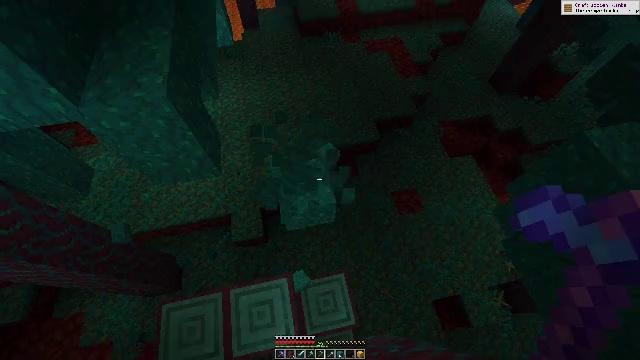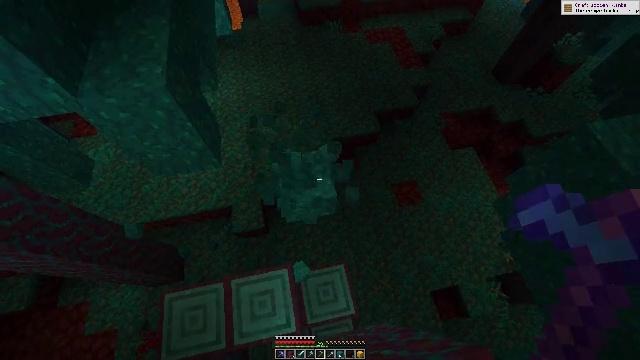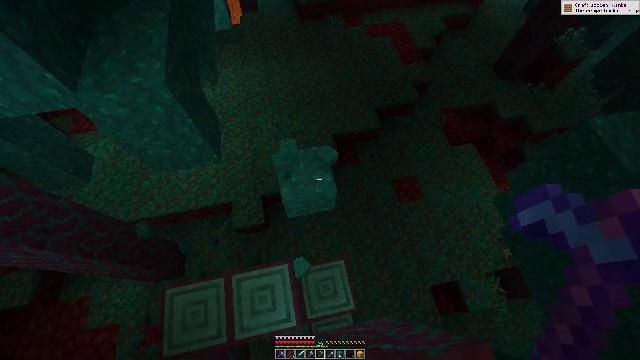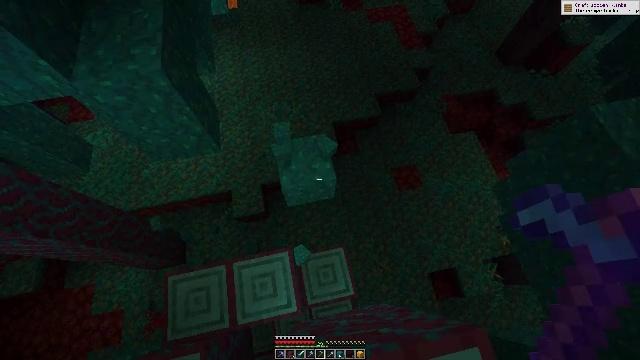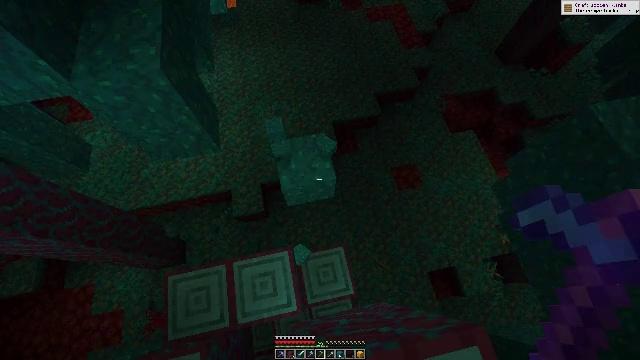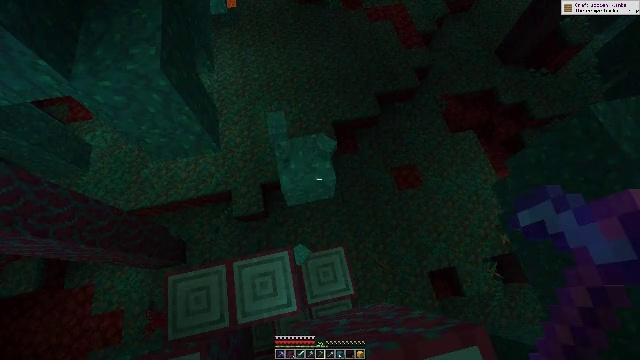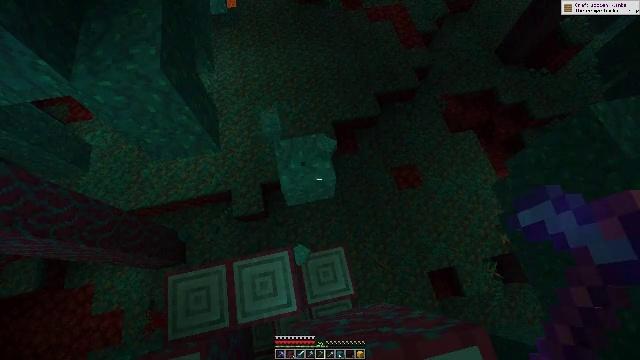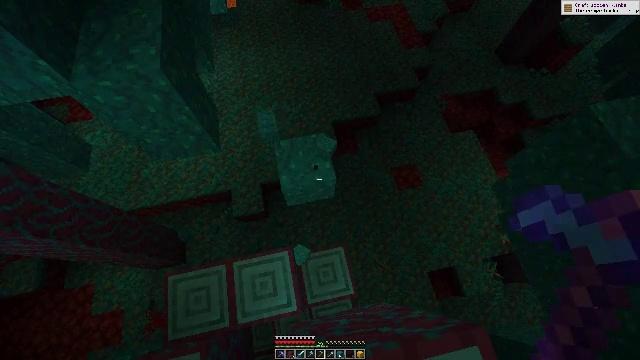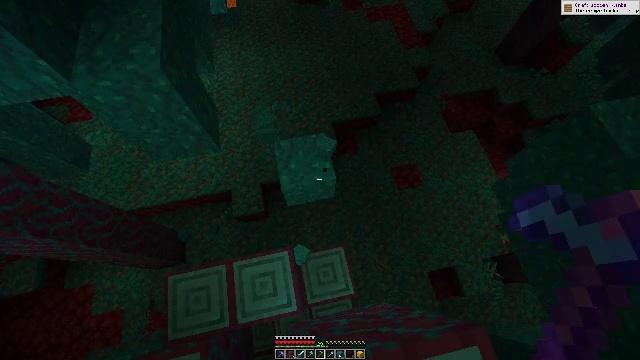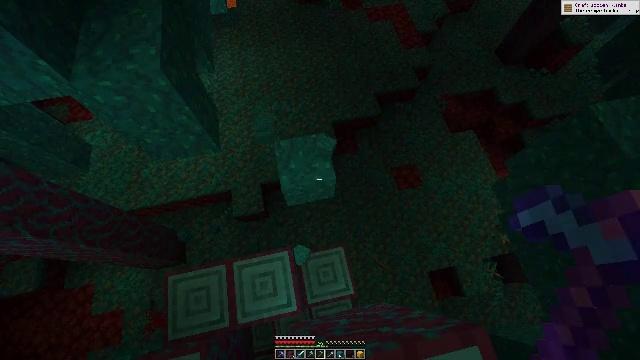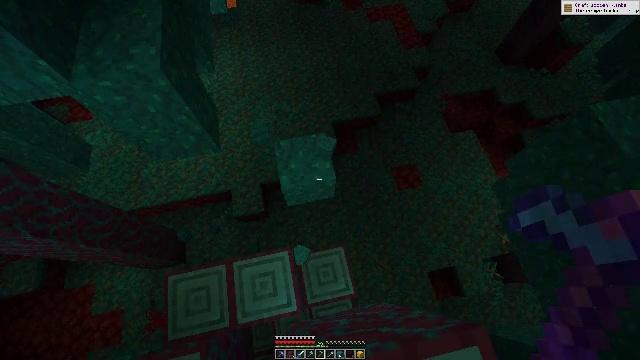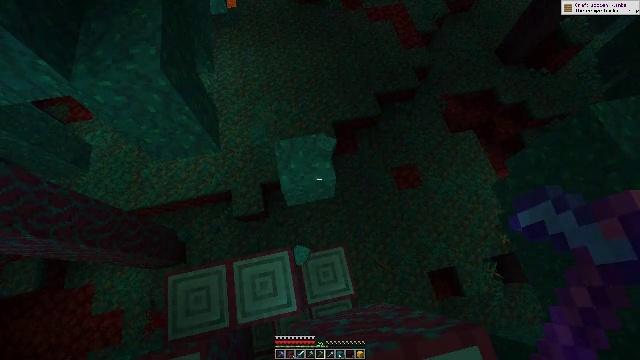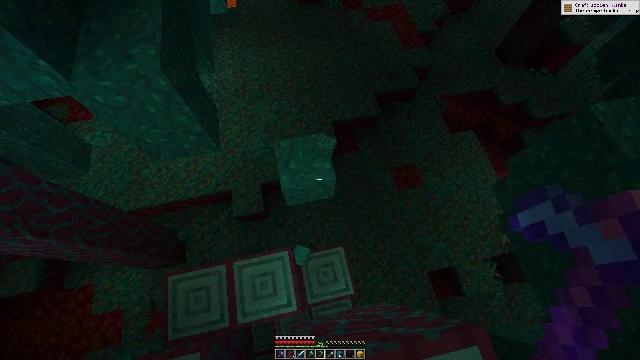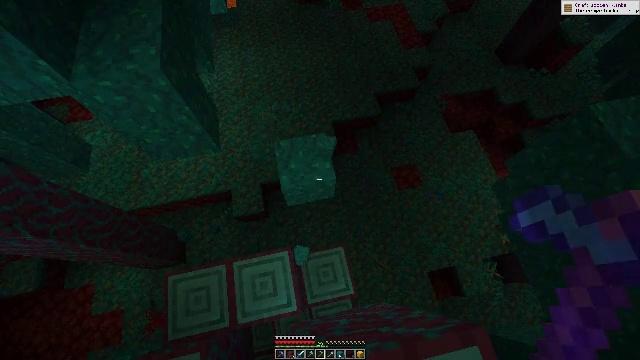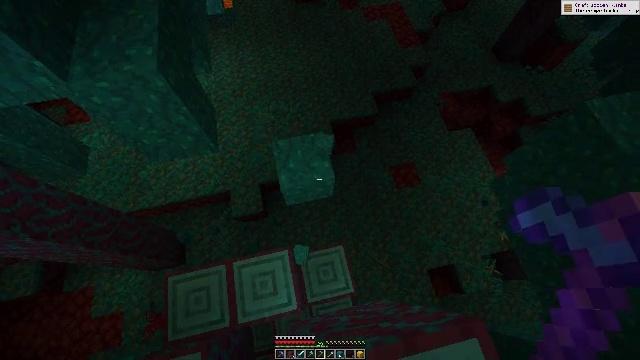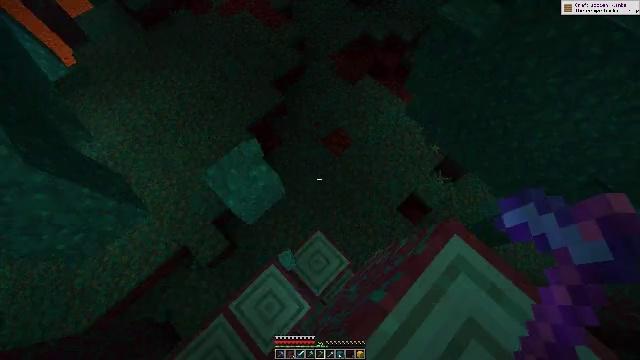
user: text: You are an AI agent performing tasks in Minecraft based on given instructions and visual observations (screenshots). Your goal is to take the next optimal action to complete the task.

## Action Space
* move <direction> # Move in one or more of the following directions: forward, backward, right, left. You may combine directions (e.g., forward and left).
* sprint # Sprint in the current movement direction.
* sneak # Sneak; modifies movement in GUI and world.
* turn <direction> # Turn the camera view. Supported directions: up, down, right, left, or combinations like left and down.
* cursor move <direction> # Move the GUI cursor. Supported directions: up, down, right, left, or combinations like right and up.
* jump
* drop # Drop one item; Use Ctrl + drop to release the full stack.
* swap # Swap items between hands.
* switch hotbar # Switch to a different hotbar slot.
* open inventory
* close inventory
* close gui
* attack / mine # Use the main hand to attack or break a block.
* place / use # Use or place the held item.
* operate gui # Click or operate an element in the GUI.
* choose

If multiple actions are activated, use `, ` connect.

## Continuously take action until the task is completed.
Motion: motion action
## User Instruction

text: Break the warped stem block.
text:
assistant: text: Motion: sneak, turn down, attack / mine
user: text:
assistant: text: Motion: sneak, attack / mine
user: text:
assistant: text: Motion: sneak, turn down, attack / mine
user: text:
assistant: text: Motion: sneak, attack / mine
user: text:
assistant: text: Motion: sneak, attack / mine
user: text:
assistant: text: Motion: sneak, attack / mine
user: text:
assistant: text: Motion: sneak, attack / mine
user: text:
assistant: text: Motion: sneak, attack / mine
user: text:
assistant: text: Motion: sneak, attack / mine
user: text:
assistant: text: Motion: sneak, attack / mine
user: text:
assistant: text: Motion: sneak, attack / mine
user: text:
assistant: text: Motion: sneak, attack / mine
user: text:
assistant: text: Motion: sneak, attack / mine
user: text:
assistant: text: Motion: move back, sneak, attack / mine
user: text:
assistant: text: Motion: move back, sneak, turn right and down, attack / mine
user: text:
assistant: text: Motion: move back, sneak, turn right
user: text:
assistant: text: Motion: move back, sneak, turn right and up
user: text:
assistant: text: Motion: move back and move right, sneak, turn right and up
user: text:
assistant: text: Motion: move right, sneak
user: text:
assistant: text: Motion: move right, sneak
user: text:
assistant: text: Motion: move right, sneak
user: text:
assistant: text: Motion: move right, sneak
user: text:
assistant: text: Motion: move forward and move right, sneak
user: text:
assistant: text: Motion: move forward and move right, sneak, turn right and up
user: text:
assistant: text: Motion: move forward, sneak, turn right and up
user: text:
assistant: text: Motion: move forward, sneak, turn right and up
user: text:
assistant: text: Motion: move forward, sneak, turn right and up
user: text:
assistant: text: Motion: move forward, sneak
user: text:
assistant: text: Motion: move forward, sneak
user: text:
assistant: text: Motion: move forward, sneak